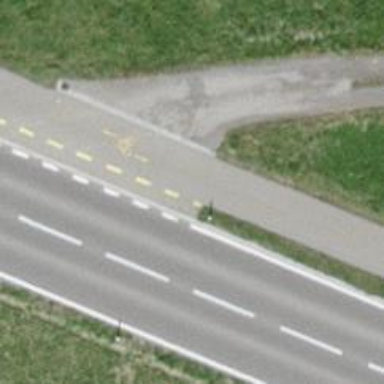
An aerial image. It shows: Asphalt track with grade1 surface.